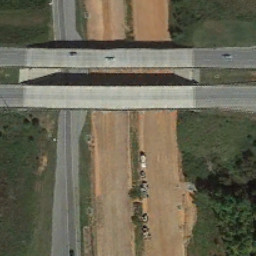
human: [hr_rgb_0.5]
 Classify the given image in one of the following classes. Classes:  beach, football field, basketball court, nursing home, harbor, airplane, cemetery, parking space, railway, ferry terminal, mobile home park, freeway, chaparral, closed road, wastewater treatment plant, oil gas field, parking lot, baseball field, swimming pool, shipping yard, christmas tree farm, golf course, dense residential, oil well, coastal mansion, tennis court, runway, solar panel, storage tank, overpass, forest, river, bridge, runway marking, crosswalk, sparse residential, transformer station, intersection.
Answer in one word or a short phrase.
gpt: overpass